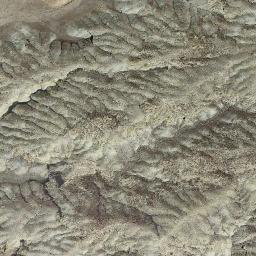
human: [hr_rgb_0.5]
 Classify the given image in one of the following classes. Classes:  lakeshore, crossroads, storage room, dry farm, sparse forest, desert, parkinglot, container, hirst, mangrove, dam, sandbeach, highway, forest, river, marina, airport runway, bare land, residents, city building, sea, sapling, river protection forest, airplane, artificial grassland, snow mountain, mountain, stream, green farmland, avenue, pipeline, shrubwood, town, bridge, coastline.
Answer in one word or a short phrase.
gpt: mountain